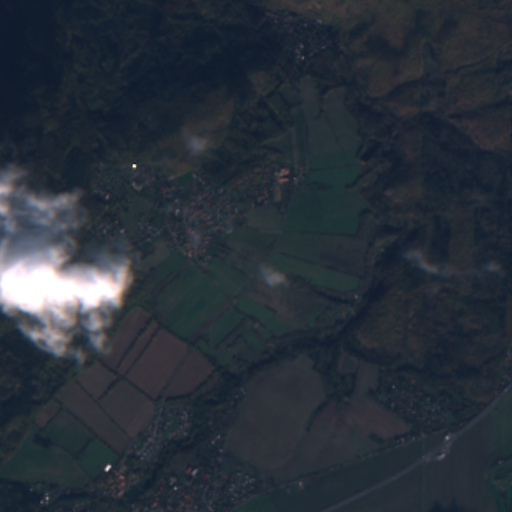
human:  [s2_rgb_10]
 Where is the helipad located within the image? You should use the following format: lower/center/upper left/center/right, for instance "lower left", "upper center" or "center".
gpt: The helipad is located in the lower center of the image.
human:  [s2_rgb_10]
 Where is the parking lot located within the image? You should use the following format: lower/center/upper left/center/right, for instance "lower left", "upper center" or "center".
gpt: The parking lot is located in the center left of the image.
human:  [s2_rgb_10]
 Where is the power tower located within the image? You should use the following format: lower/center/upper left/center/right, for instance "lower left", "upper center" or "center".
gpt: There is no power tower in the image.